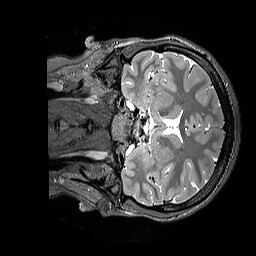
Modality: T2w
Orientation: coronal
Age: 27
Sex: female
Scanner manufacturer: siemens
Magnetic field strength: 3 T
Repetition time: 3.2 s
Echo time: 0.408 s